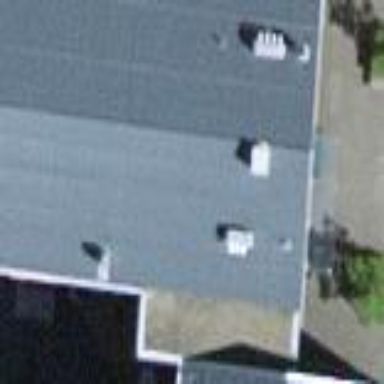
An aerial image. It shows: Building with gabled roof.